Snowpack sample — Buffalo Mountain, Silverthorne, Colorado, USA (1/25/25, 10:11 AM MST)
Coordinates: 39.6222, -106.1139
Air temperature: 22 °F
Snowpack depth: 110 cm
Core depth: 20 cm
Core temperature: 48.2 °F
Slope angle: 12°, slope face: 102°
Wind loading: high
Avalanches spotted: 0
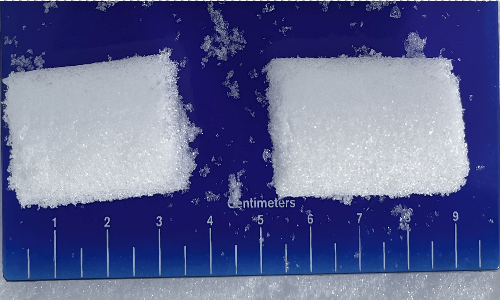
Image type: core
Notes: No avalanches nearby, collected on the outskirts of a fire break 15 meters from the treeline, on way to Buffalo and Red Mountain